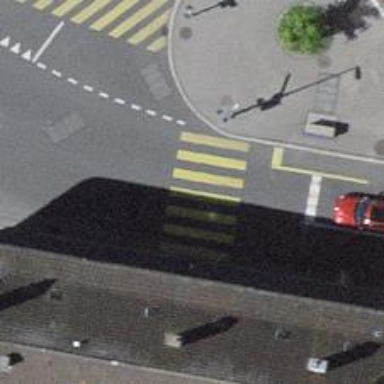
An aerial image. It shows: Road crossing with traffic signals.